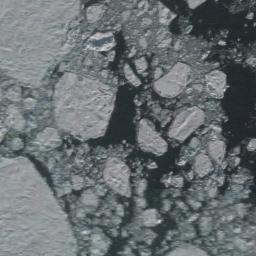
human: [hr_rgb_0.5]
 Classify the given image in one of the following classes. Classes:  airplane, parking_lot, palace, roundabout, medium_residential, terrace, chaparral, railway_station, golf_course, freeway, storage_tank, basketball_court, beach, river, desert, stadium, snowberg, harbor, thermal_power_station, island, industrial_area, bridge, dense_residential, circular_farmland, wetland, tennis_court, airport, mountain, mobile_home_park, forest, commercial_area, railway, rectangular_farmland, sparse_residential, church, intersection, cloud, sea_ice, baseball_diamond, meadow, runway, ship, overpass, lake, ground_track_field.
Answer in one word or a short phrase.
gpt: sea_ice